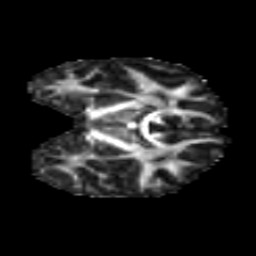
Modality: FA
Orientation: coronal
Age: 13
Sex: male
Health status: ill
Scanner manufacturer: ge
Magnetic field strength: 3 T
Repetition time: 6.752 s
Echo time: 0.079 s